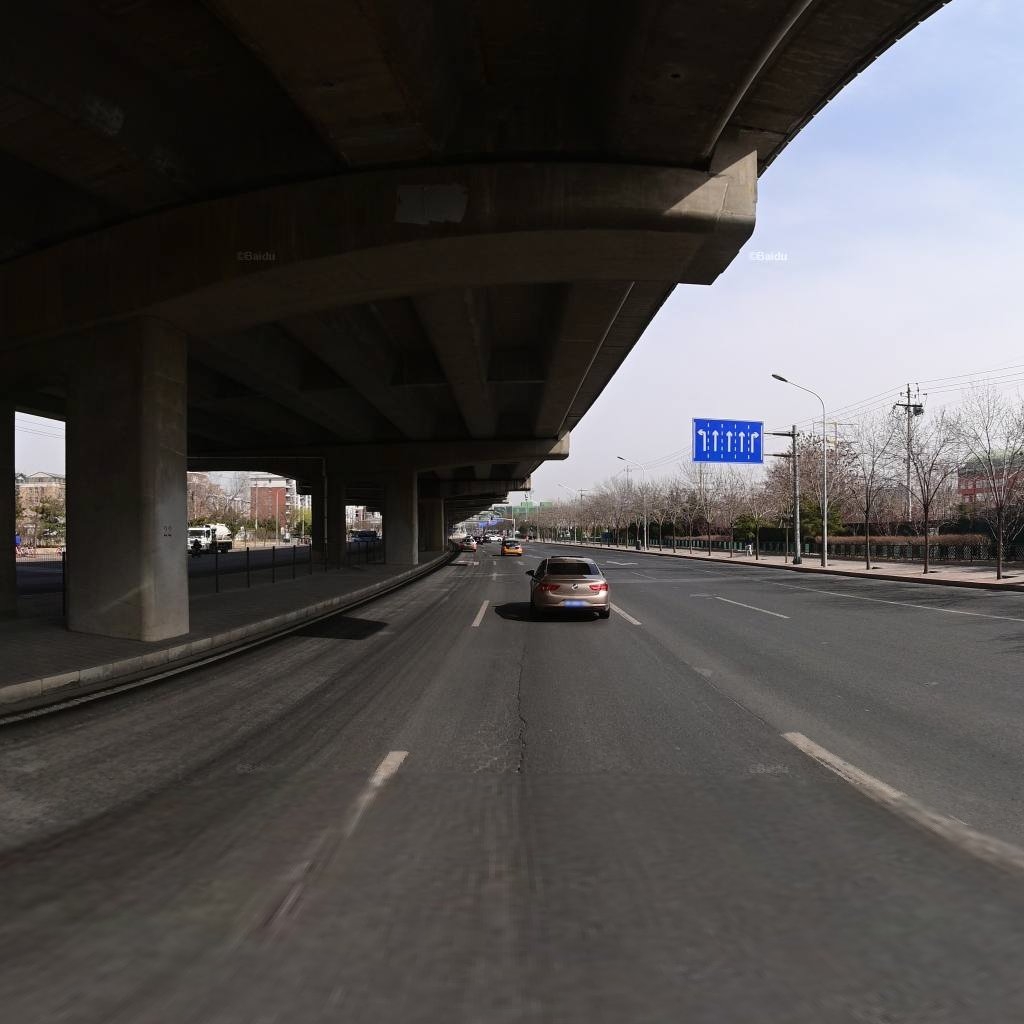
Region: Haidian
Road damage annotations: longitudinal crack